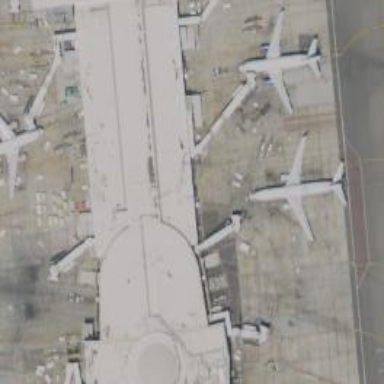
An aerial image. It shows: Airport gate.